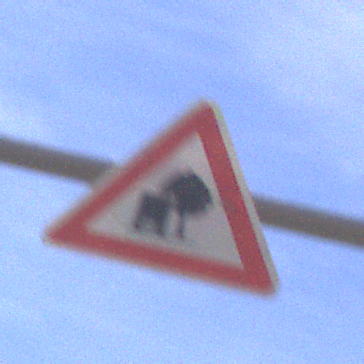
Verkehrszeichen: UnzureichendesLichtraumprofil
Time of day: MorningAfternoon
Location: Outdoor (RoadRail)
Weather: PartlyCloudy
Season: NotSpecified
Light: Natural